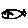
Label: fish